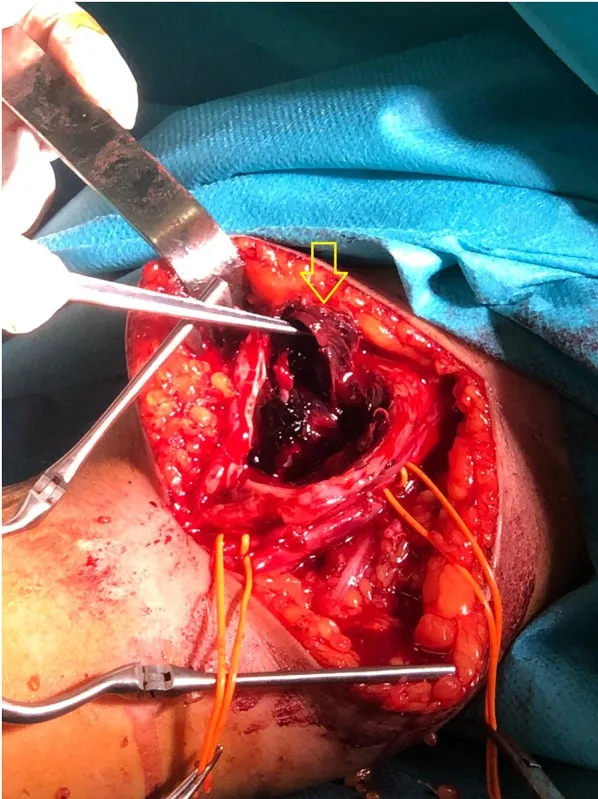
During surgery, a 4 mm linear lesion was identified on the posterior wall of the post fistula vein in the middle third of the arm (arrow), feeding a 7/3 cm bisacular intramuscular pseudo-aneurysm located posterior to the vein (not visible in the image).
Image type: medical_photograph (other_medical_photograph)